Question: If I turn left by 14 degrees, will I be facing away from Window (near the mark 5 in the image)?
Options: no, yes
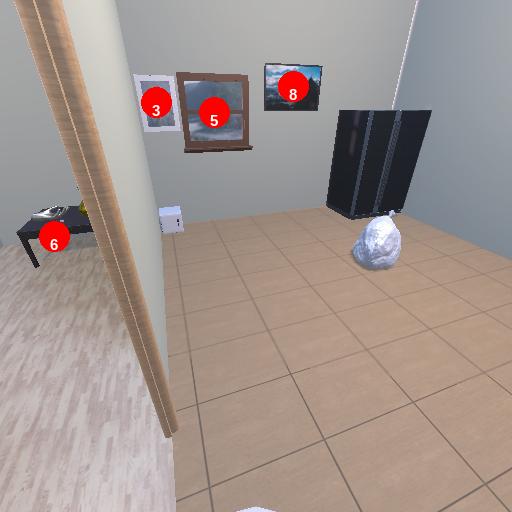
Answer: no